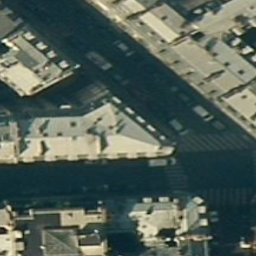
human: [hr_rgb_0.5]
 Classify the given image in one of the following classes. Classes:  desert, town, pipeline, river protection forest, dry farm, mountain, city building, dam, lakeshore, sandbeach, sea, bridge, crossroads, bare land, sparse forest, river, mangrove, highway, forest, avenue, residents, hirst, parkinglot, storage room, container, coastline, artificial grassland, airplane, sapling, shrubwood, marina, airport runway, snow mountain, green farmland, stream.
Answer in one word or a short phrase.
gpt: city building